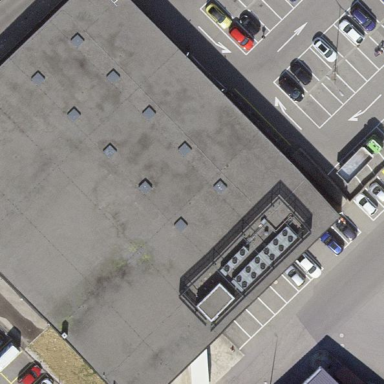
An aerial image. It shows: Supermarket building.